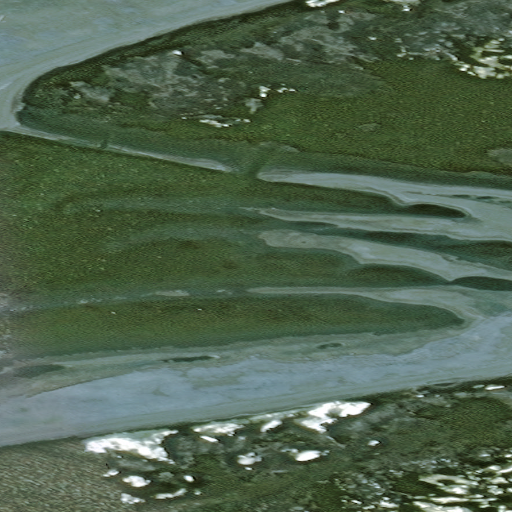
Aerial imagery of cape in Alaska named Nuvugalak Point containing only unknown